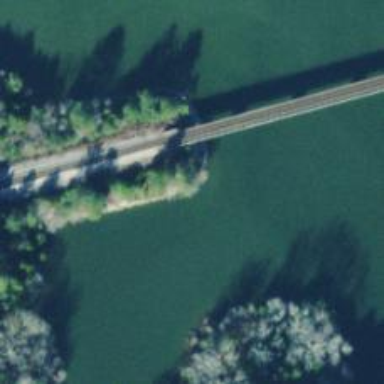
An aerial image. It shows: Bridge over railway line.